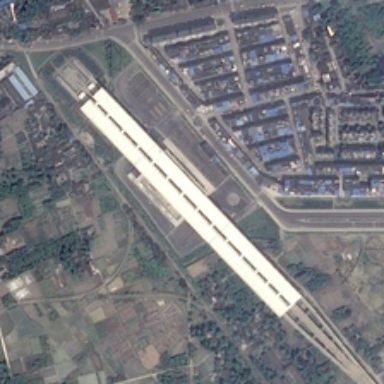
Many buildings and green trees are in two sides of a railway station .